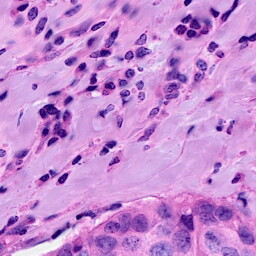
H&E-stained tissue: Breast